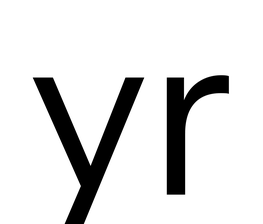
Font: InstrumentSans_Regular